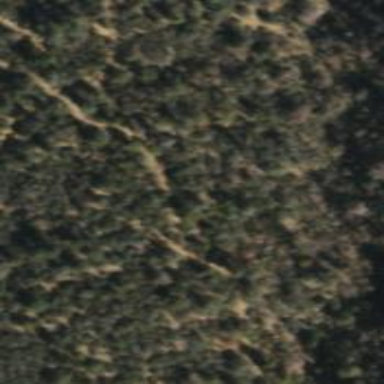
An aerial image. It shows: Path with excellent trail visibility.